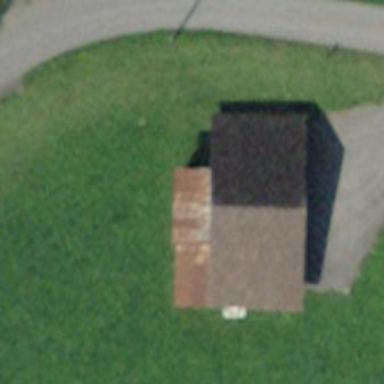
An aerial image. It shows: Barn.